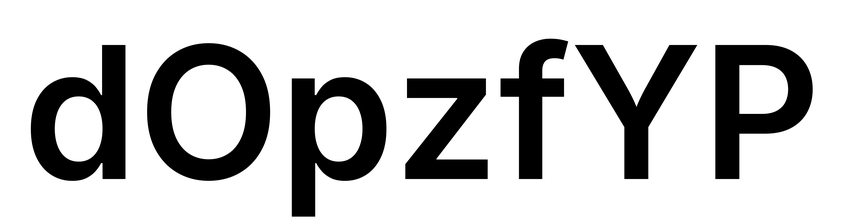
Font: Inter_SemiBold